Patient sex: M
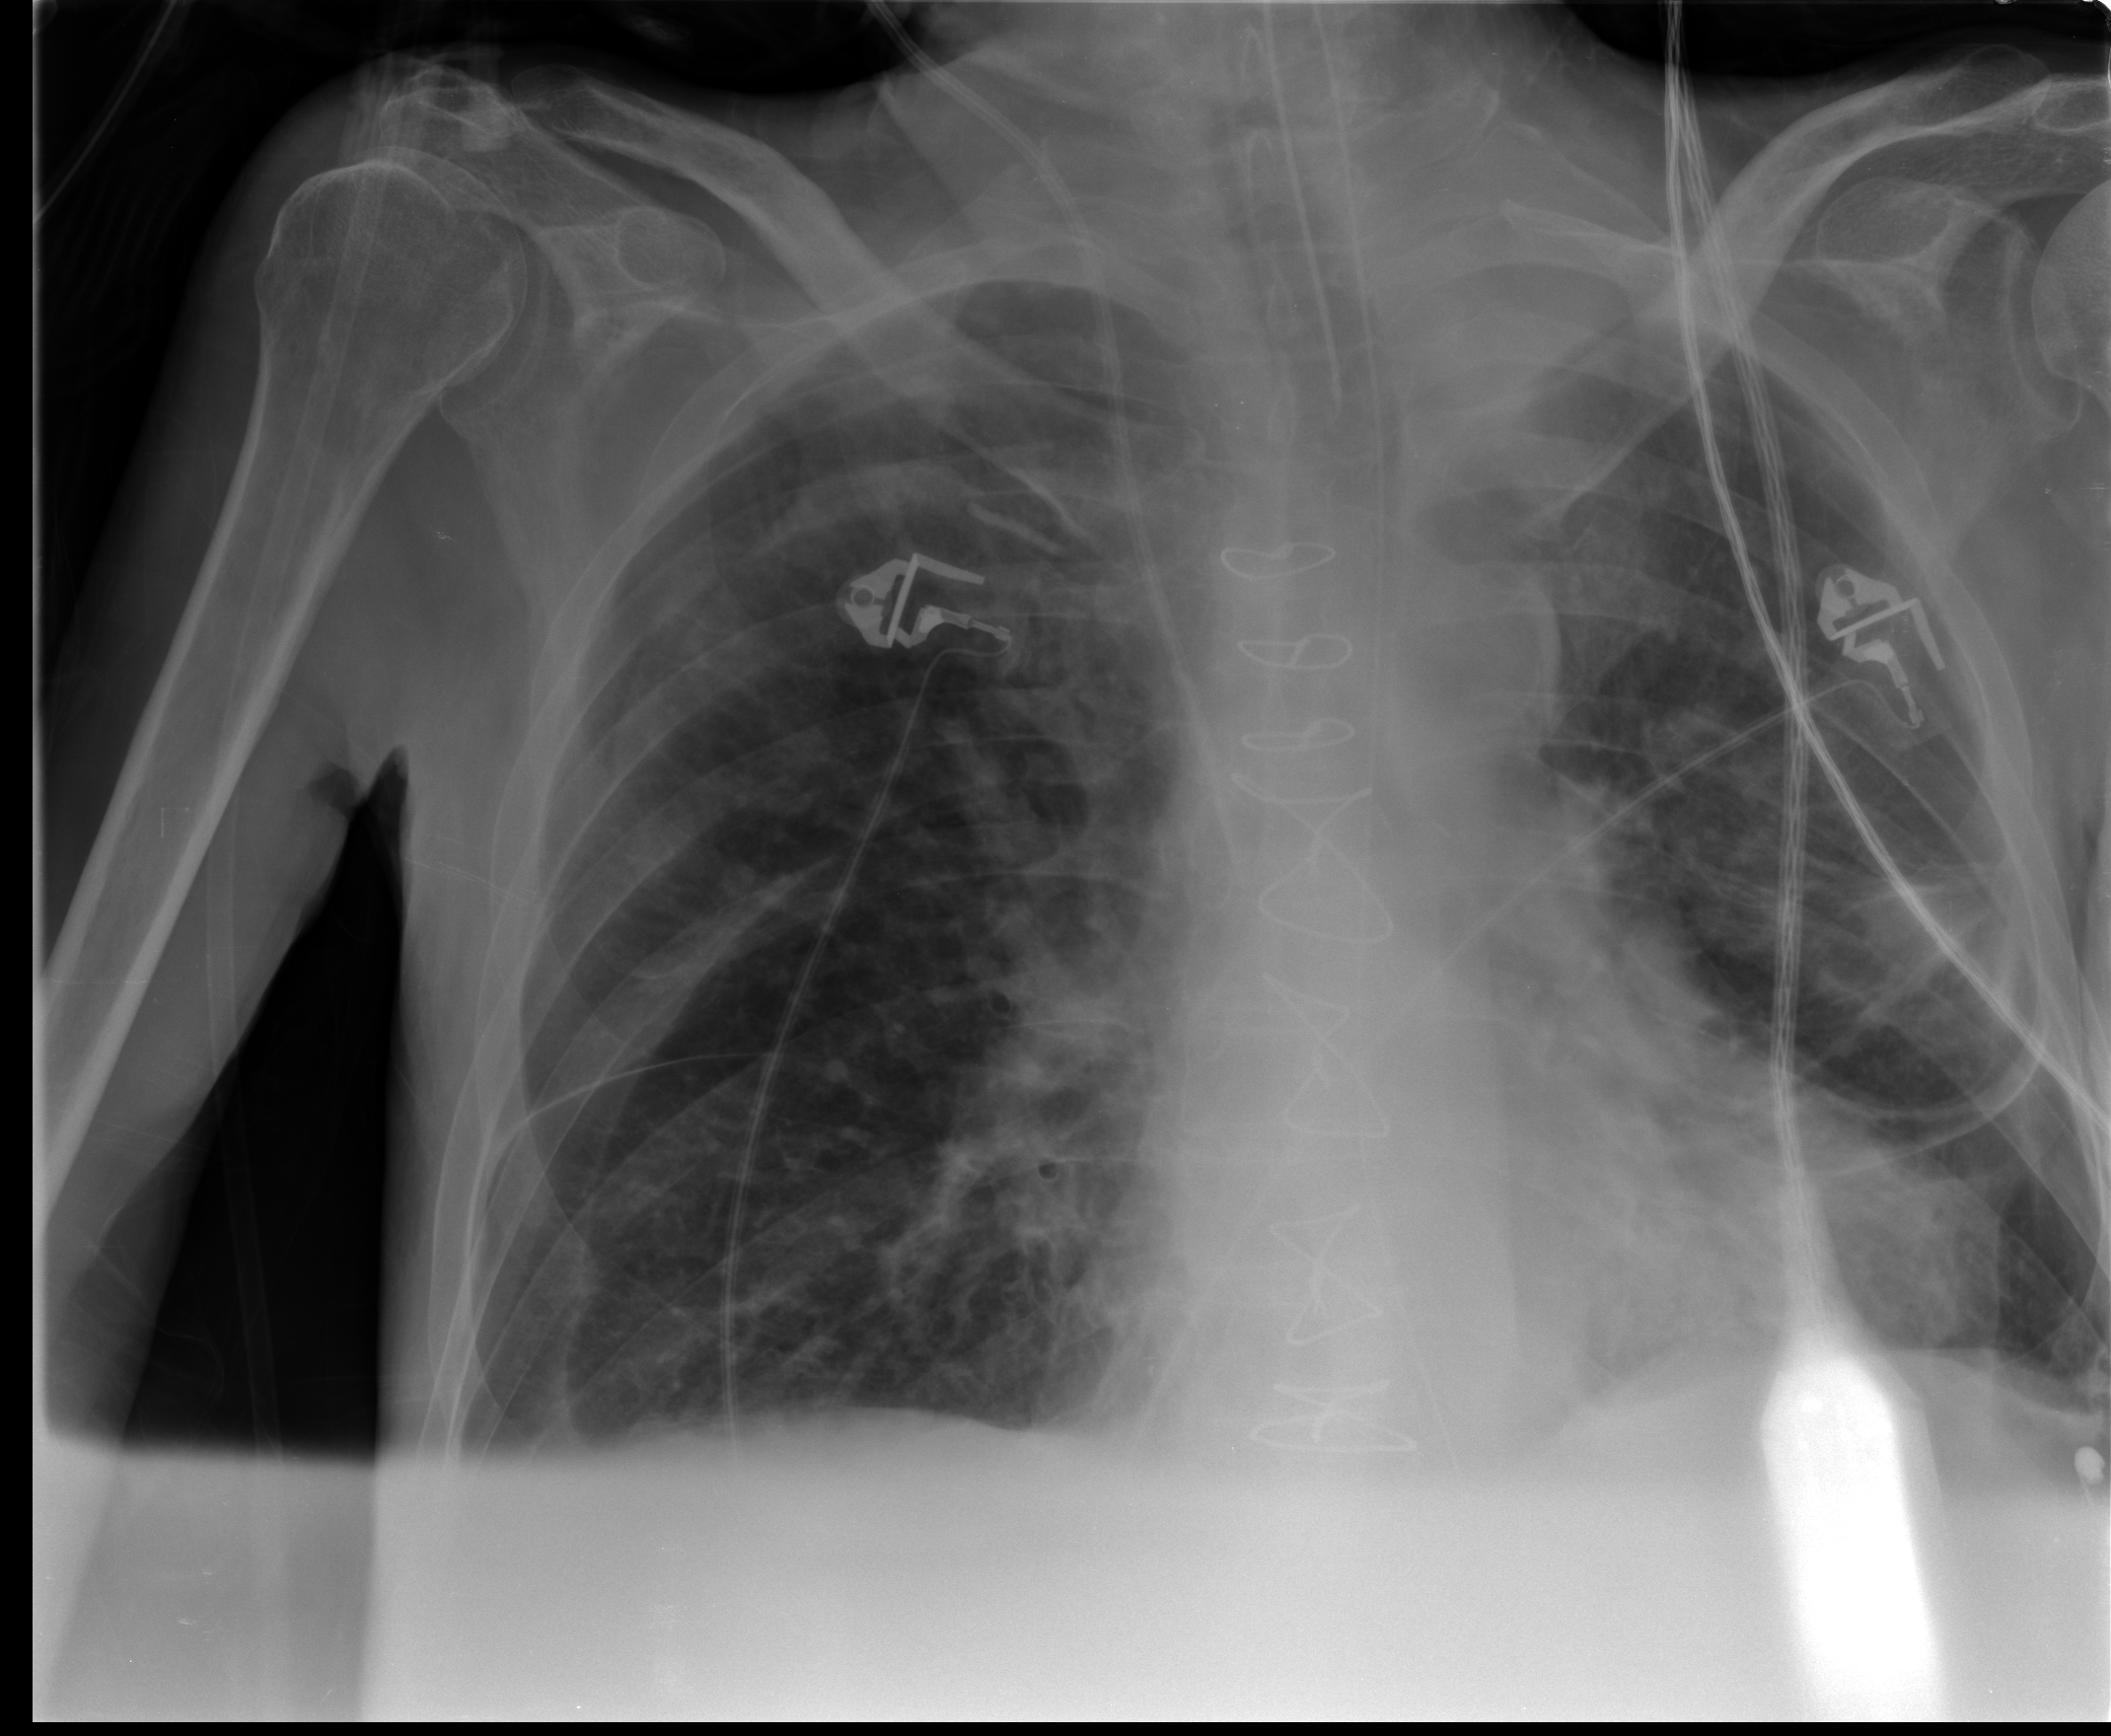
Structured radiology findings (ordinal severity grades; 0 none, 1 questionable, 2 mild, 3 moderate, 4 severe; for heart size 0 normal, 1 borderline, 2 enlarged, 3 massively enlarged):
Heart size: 0
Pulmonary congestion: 2
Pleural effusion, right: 0
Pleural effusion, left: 2
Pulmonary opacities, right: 2
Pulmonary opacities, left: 2
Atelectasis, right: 0
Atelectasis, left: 2